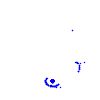
Particle: electron